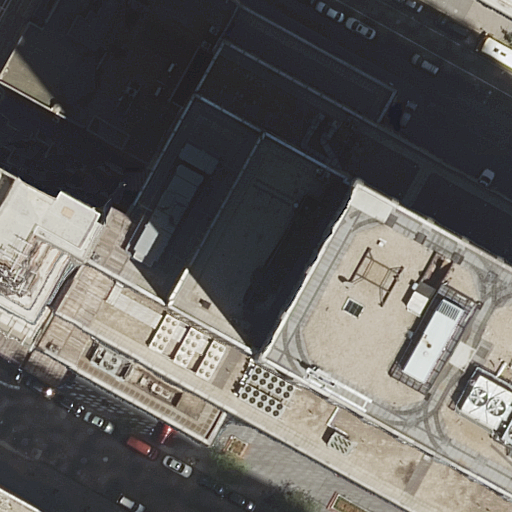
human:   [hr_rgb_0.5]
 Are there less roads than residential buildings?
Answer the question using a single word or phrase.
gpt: yes

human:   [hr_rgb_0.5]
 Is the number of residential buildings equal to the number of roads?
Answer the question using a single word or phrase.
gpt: no

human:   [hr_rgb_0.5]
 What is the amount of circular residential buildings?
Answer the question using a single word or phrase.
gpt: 0

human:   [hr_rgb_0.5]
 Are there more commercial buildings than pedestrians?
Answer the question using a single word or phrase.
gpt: yes

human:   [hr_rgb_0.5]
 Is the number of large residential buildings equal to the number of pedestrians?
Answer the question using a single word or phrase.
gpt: yes

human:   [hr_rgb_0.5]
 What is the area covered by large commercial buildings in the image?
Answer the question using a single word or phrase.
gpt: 6183m2

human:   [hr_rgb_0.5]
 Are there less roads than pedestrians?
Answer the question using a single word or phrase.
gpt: no

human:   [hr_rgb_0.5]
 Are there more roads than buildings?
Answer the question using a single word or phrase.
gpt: no

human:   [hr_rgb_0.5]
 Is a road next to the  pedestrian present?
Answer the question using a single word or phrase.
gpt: yes

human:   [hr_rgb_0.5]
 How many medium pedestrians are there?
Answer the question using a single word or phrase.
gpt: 0

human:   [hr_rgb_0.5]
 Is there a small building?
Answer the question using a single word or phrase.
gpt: yes

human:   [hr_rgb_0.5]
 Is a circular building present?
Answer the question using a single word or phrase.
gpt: no

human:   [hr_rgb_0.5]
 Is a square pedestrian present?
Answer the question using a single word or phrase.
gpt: no

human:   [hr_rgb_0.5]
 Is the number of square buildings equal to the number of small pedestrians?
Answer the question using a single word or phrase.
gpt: yes

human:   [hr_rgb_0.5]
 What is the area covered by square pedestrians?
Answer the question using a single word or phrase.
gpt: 0m2

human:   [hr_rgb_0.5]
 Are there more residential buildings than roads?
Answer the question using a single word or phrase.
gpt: yes

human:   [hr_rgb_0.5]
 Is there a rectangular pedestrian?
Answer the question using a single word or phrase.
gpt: no

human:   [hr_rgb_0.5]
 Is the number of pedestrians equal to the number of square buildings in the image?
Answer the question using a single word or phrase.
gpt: no

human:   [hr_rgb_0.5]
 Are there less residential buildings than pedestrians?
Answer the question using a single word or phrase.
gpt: no

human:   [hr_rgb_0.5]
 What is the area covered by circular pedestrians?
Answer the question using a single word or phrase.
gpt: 0m2

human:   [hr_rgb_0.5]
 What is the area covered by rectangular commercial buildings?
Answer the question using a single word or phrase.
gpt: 187m2

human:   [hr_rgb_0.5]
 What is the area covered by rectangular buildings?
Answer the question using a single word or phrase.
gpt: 300m2

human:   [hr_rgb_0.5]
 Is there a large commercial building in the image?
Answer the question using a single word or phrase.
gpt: yes

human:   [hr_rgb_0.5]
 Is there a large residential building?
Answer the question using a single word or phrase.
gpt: yes

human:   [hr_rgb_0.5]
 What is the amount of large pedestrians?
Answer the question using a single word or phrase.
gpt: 1

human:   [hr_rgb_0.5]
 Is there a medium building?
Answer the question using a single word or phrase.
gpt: yes

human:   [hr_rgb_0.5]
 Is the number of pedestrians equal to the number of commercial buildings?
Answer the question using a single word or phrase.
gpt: no

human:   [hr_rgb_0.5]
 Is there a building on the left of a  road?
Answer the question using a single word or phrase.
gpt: yes

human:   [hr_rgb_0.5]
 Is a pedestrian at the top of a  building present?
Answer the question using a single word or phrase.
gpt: no

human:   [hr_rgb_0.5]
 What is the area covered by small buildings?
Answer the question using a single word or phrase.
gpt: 112m2

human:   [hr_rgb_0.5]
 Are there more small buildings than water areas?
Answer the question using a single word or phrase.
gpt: yes

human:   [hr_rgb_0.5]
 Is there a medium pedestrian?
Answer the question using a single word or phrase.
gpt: no

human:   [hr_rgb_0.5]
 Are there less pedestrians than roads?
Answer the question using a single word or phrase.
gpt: yes

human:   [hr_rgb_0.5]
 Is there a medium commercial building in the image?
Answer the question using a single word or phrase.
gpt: yes

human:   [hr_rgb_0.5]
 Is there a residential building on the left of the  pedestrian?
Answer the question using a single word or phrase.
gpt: yes

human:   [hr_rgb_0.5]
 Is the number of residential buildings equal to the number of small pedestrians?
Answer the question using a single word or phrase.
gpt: no